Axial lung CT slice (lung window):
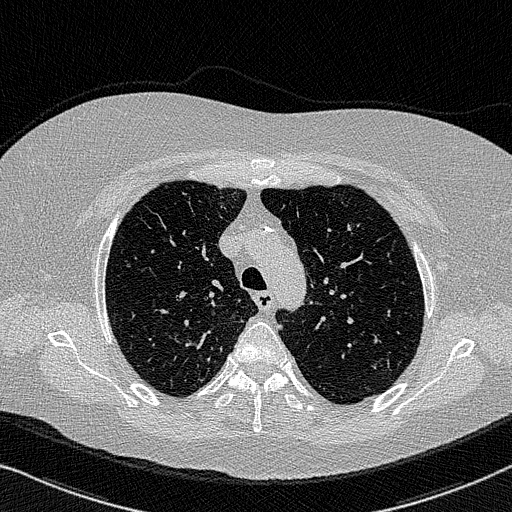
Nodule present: no